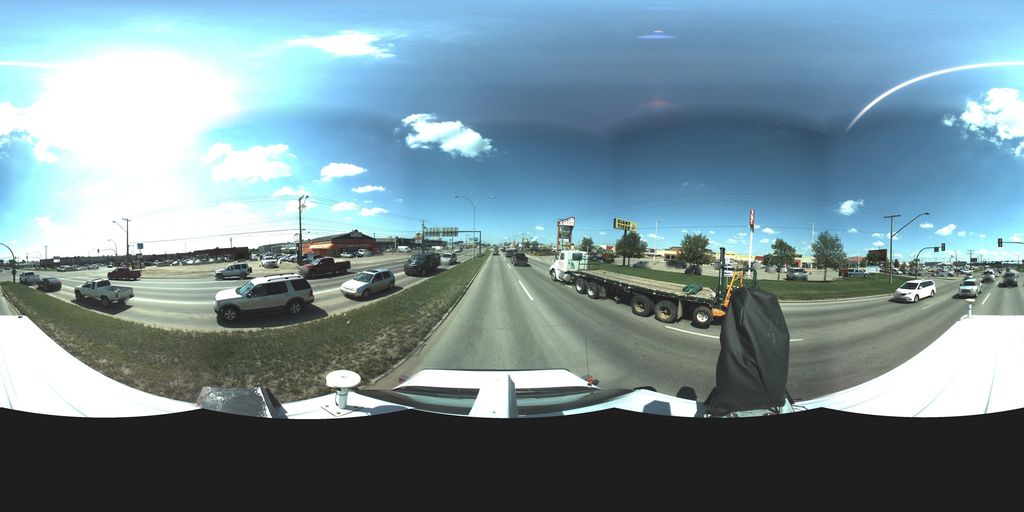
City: saskatoon